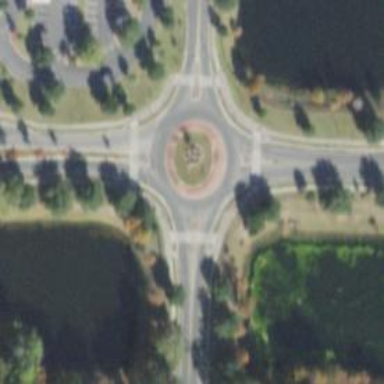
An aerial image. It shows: Tertiary road that leads to roundabout.